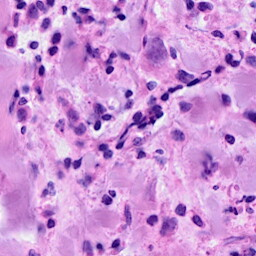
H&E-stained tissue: Breast